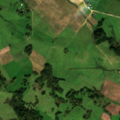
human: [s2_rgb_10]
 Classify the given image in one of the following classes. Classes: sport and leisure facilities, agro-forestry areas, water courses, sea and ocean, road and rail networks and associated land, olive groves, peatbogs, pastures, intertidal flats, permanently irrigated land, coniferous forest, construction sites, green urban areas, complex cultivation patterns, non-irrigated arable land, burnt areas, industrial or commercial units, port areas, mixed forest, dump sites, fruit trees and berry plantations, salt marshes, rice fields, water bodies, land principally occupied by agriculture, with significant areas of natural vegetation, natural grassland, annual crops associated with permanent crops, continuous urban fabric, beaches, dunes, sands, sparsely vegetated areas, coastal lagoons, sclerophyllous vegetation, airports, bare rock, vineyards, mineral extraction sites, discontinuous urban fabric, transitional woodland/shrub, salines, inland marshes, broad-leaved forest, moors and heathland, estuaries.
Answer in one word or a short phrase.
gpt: non-irrigated arable land, pastures, complex cultivation patterns, land principally occupied by agriculture, with significant areas of natural vegetation, mixed forest